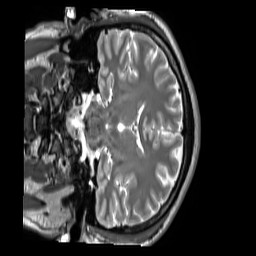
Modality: T2w
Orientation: coronal
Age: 26
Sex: male
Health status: ill
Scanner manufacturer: siemens
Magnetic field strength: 3 T
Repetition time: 2.8 s
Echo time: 0.326 s